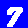
Digit: 7